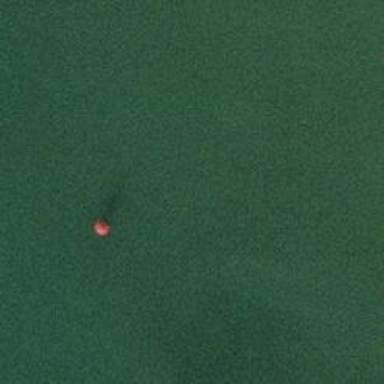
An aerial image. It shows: Man-made buoy.